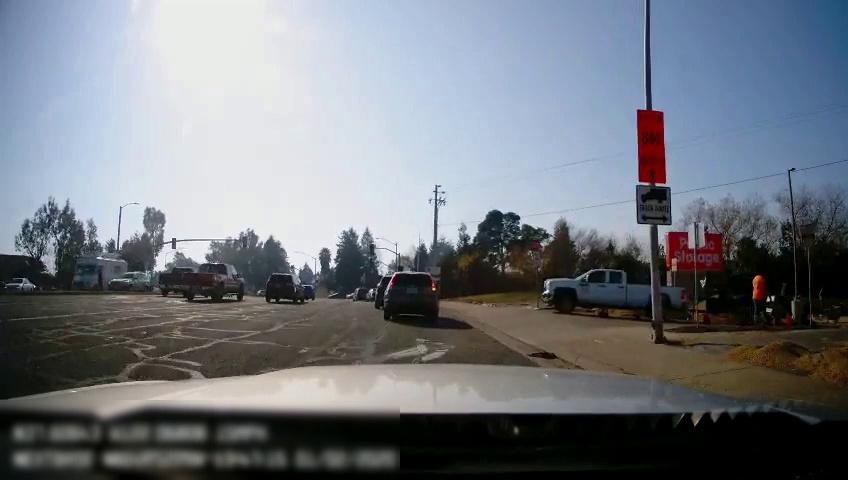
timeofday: Dusk/Dawn/Twilight
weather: Sunny
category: Drivable Space
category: Vehicles | SUV
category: Vehicles | SUV
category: Vehicles | SUV
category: Vehicles | SUV
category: Vehicles | SUV
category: Vehicles | Car
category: Vehicles | Truck
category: Vehicles | Truck
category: Vehicles | Car
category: Vehicles | Truck
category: Vehicles | SUV
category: Vehicles | Truck
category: Pedestrians
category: Traffic | Signs
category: Traffic | Signs
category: Traffic | Lights
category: Traffic | Lights
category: Traffic | Lights